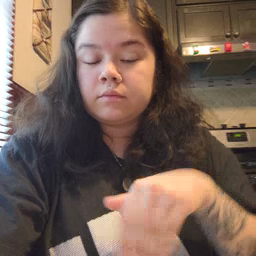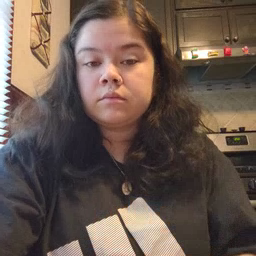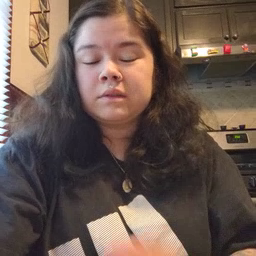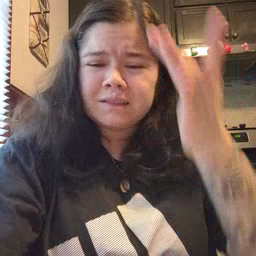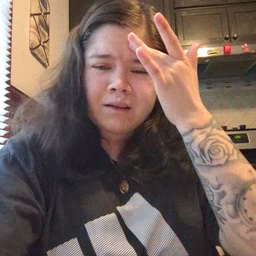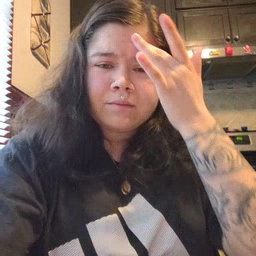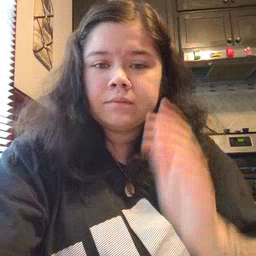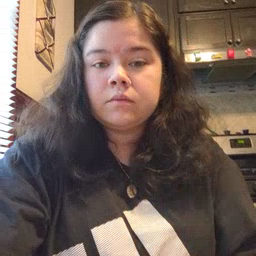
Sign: sick